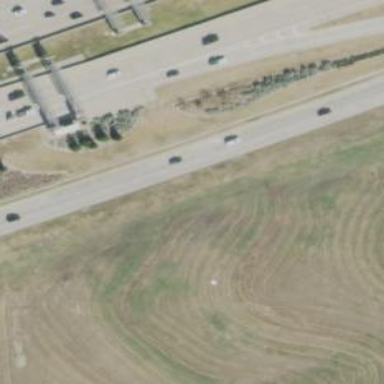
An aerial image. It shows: Secondary road with frontage road.